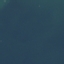
Land use / land cover class: SeaLake